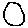
Label: circle